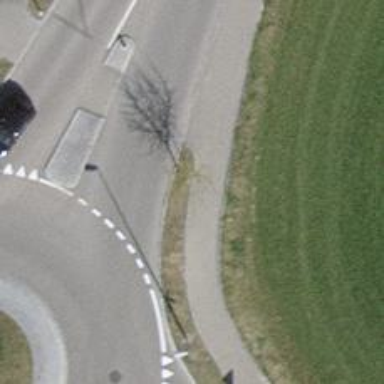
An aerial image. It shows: Guidepost providing information.